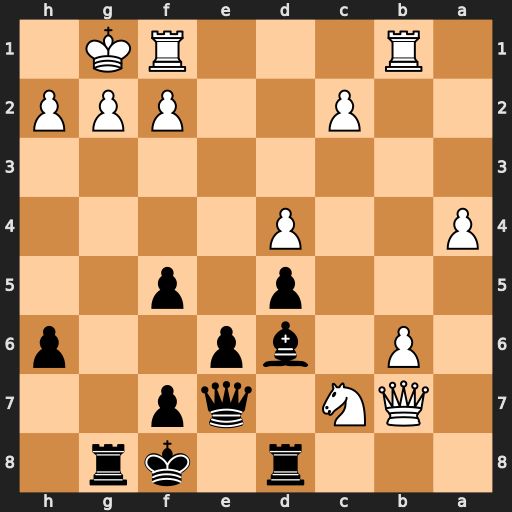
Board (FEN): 3r1kr1/1QN1qp2/1P1bp2p/3p1p2/P2P4/8/2P2PPP/1R3RK1
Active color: b
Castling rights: -
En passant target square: -
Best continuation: Rxg2+ Kxg2 Qg5+ Kh1 Qf4 Nxe6+ fxe6 Qg7+ Kxg7